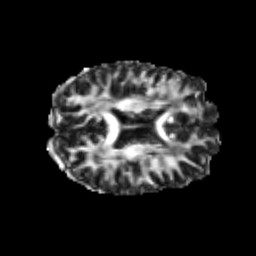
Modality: FA
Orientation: axial
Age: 25
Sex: male
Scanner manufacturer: siemens
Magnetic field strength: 3 T
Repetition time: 3.5 s
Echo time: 0.104 s